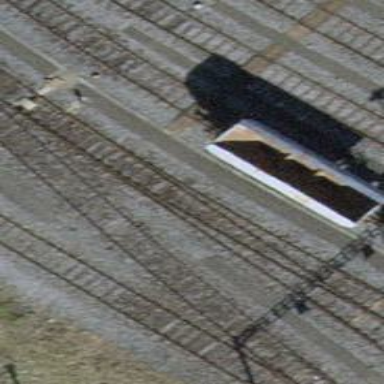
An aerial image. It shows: Railway switch.